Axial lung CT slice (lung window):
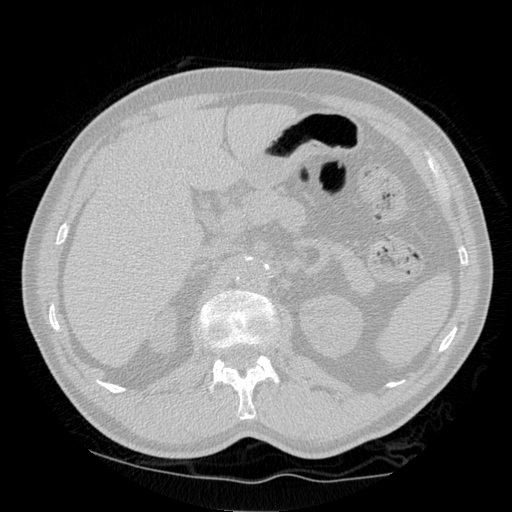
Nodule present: no